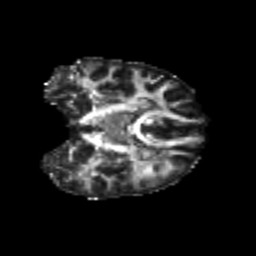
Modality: FA
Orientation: coronal
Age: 24
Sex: female
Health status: healthy
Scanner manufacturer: philips
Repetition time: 7.389 s
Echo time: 0.08599 s